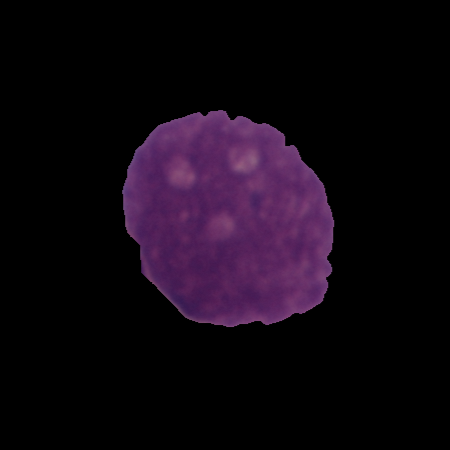
Label: cancer